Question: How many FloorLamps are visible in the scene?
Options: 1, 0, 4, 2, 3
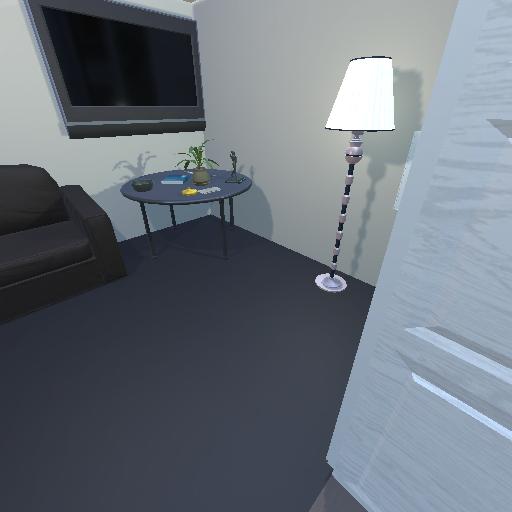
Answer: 1